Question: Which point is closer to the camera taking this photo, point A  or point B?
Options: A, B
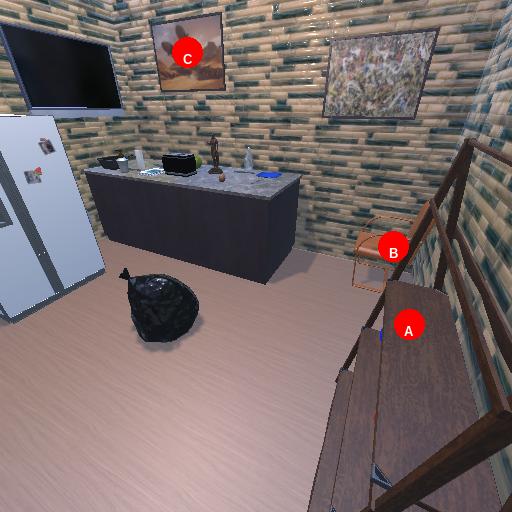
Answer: A